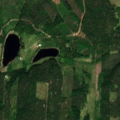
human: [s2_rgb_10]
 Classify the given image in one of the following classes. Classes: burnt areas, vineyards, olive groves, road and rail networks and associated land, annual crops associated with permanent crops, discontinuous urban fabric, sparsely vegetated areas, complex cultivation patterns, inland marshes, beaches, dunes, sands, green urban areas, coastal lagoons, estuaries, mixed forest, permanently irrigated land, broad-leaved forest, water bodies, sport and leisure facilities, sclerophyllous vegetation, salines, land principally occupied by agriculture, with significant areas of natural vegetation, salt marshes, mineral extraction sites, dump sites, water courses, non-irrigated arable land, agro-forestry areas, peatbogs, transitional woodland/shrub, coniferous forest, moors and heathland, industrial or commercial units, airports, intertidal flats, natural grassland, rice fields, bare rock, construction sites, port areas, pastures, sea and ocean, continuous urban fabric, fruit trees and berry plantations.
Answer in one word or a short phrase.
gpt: coniferous forest, mixed forest